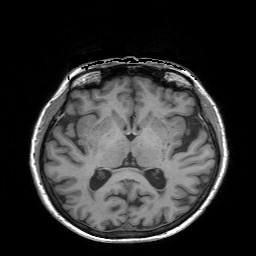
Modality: T1w
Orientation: coronal